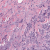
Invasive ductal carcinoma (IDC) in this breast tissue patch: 1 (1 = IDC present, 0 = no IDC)